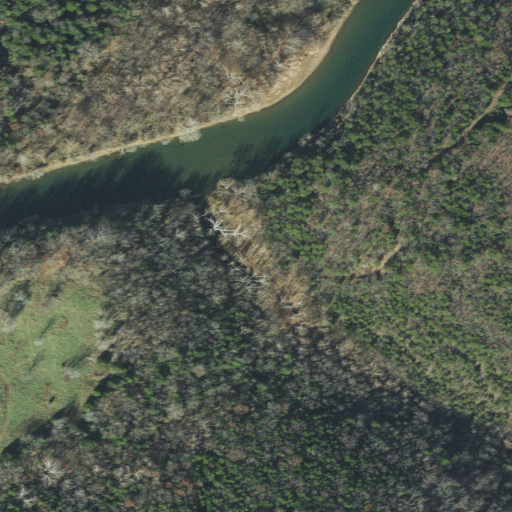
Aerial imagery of valley in Arkansas named Cove Hollow containing deciduous forest, evergreen forest, mixed forest, open water, pasture, open development, herbaceous wetlands, and barren land